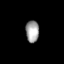
Tissue: skin
Cell type: Fibroblasts
Senescence score: 0.748
Nuclear area (px): 283
Mean DAPI intensity: 162.495